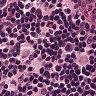
Metastatic tissue present: no